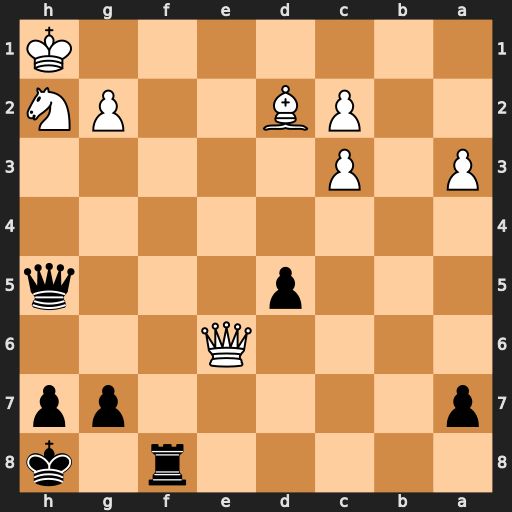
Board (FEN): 5r1k/p5pp/4Q3/3p3q/8/P1P5/2PB2PN/7K
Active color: b
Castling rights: -
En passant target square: -
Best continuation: Rf1#